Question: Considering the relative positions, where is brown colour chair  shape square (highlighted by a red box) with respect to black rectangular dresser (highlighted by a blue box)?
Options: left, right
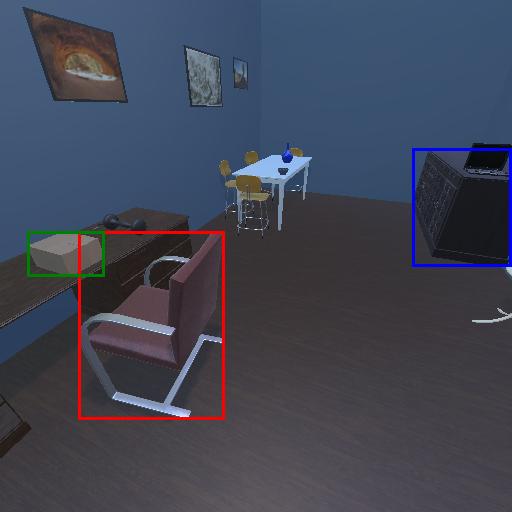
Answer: left